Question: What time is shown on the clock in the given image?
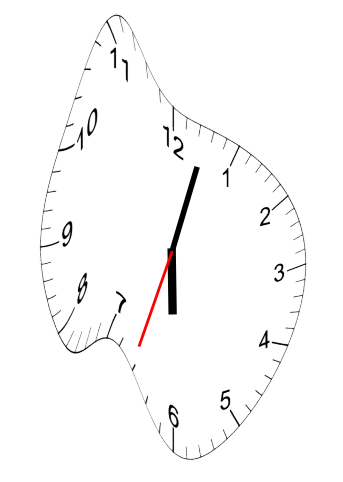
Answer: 06:02:33